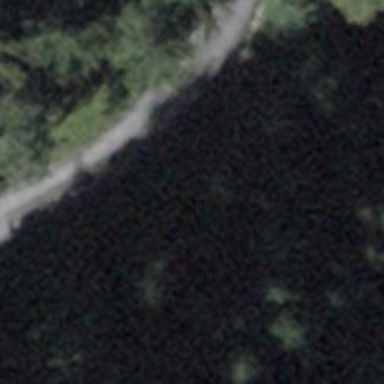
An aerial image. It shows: Well-maintained track road of grade 1.